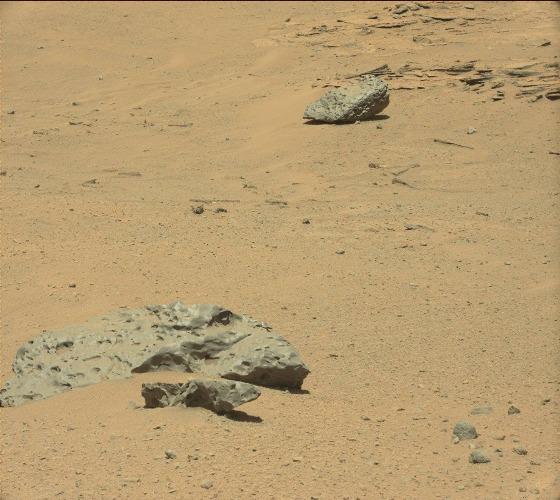
Terrain classes present: Bedrock, Gravel / Sand / Soil, Rock, Shadow